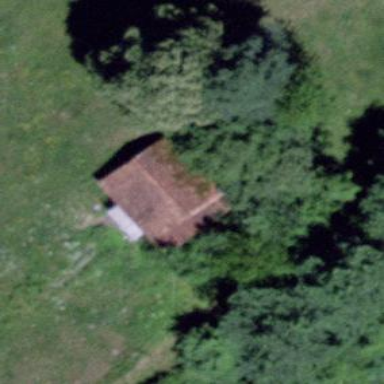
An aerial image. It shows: Barn.